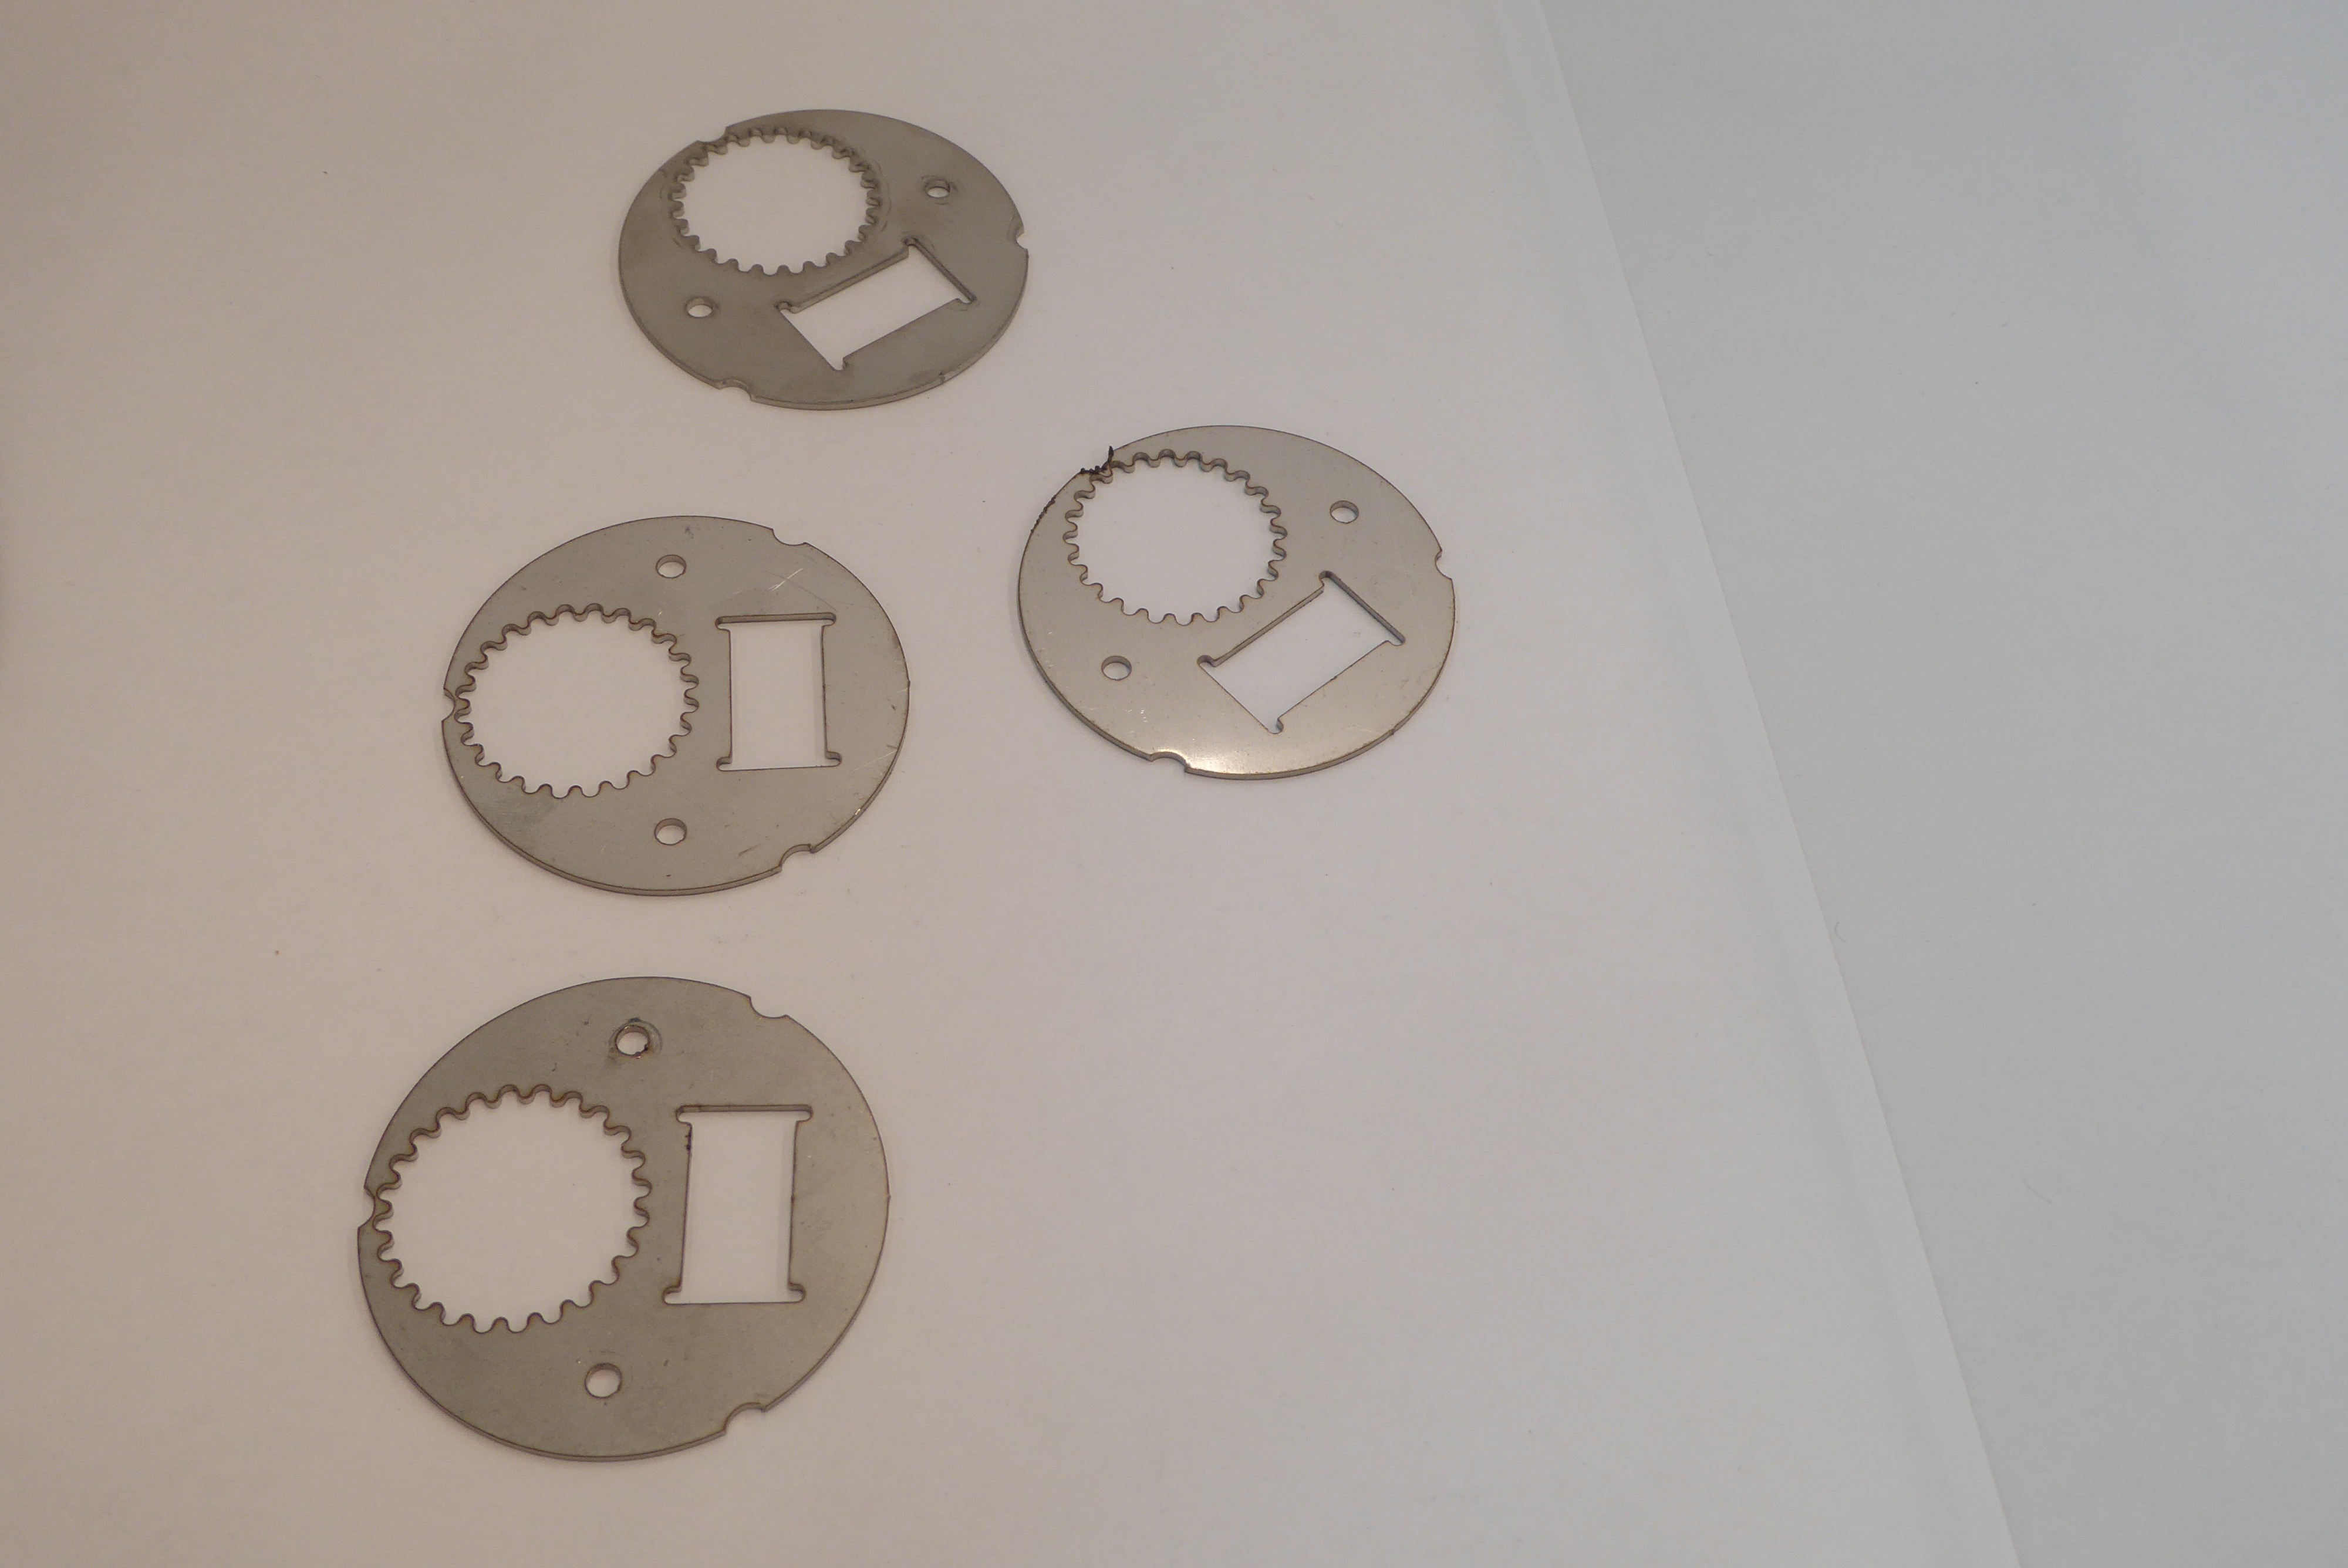
Label: Bottle Opener - Inlay